Interaction volume radius: 5 \u00c5
Interaction volume height: 40 \u00c5
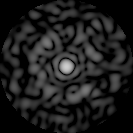
Disorder parameter: 0.8319